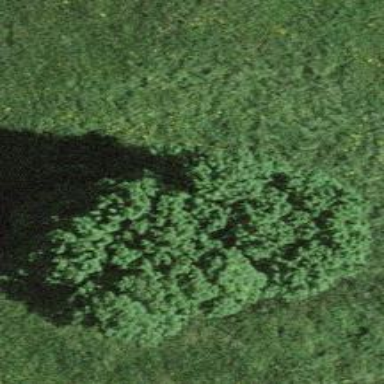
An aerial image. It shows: Beautiful tree in nature.